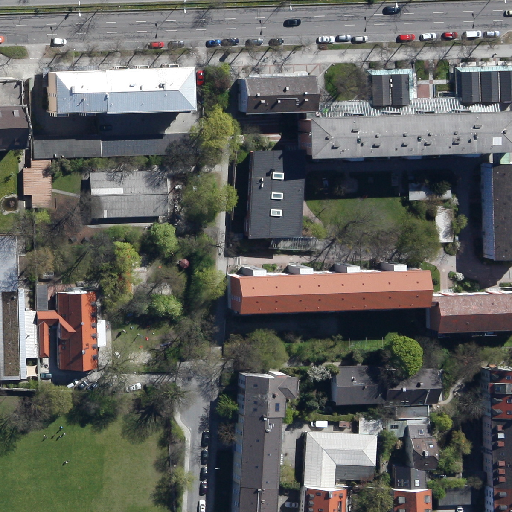
Referring expression: vehicle driving on the road